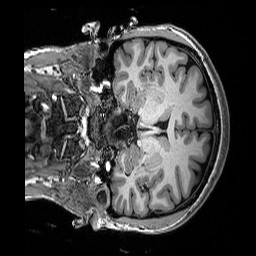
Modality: T1w
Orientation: coronal
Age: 41
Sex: female